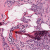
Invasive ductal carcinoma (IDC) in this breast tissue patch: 1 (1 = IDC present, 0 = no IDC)